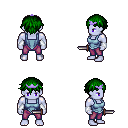
a pixel art fantasy rpg character, male body template, dark elf, purple skin, blue vest, magenta pants, green short bangs hairstyle, purple tiara, white cloth bracers, dagger, four views (front, back, left, right), 2x2 character sprite sheet, small pixel art, hard edges, no anti-aliasing